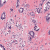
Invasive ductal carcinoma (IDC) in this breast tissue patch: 1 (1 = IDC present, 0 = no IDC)